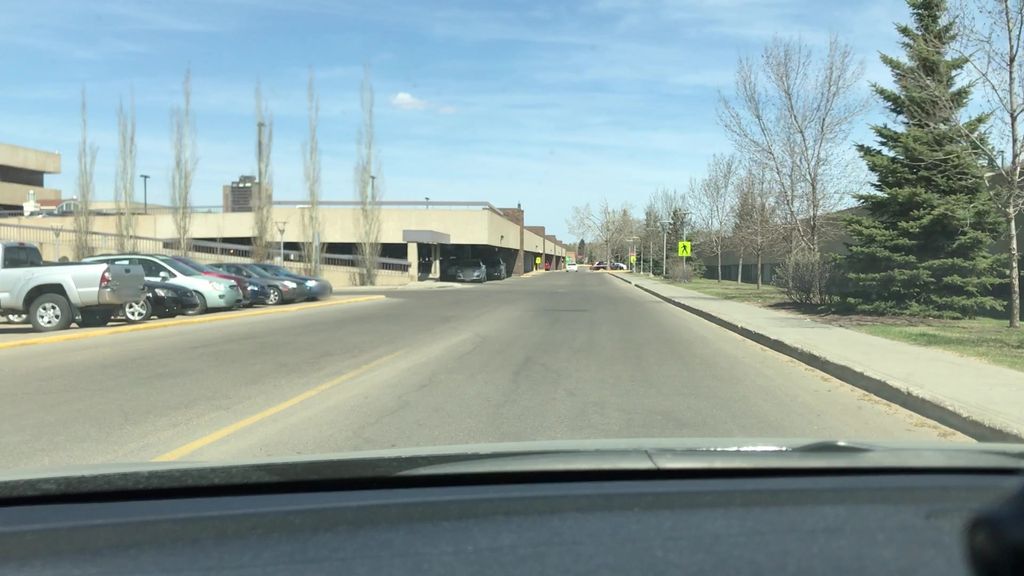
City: edmonton